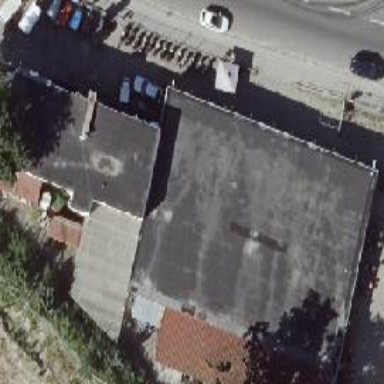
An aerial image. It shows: Motorcycle shop.